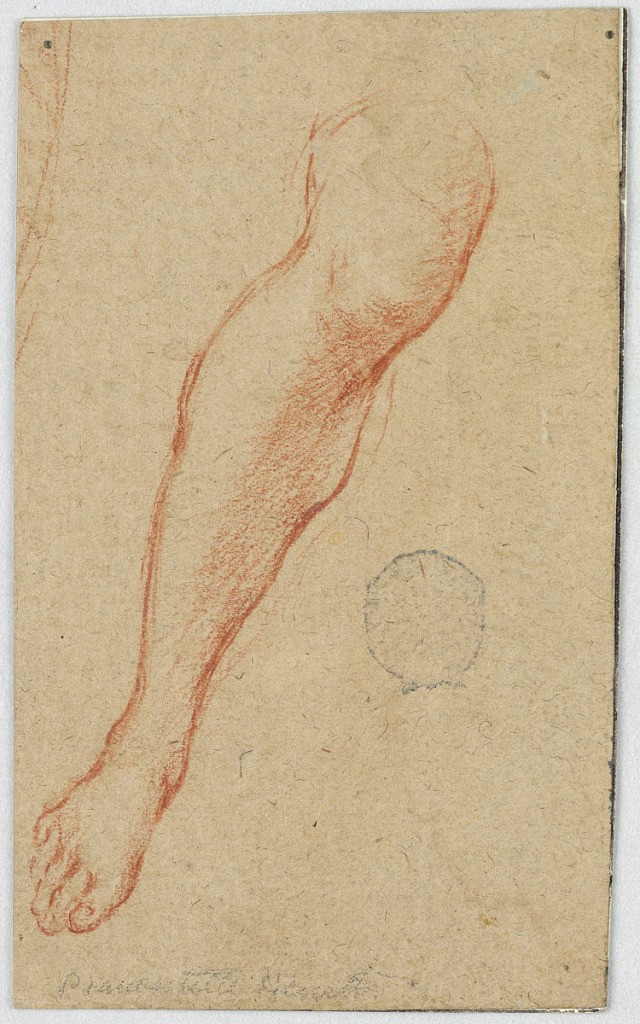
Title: Study for the Right Leg of a Seated Woman
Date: early 18th century
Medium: Red crayon on brown paper
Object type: Drawing
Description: Frontal depiction of a leg from just above the knee to the foot; verso: head of a bearded man.